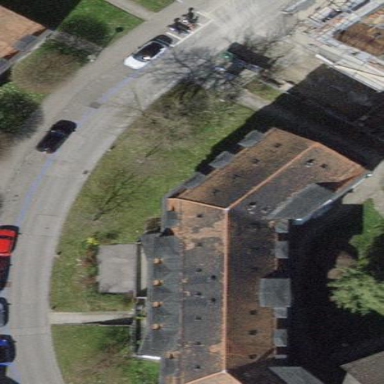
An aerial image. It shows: Apartments building with gambrel-shaped roof.